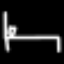
Label: bed